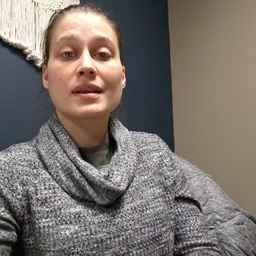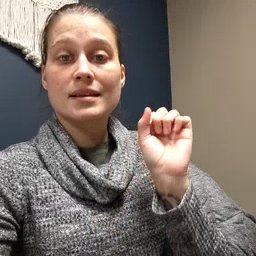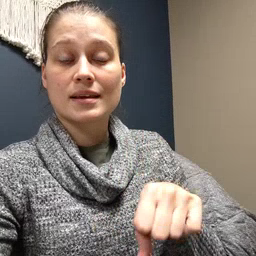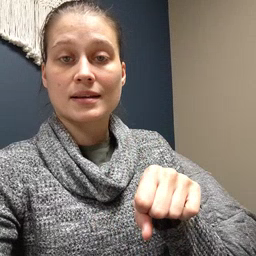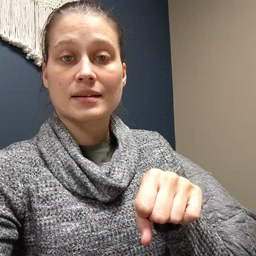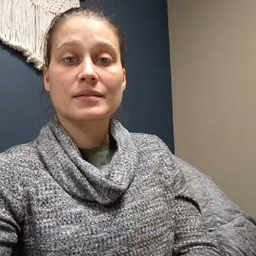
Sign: can